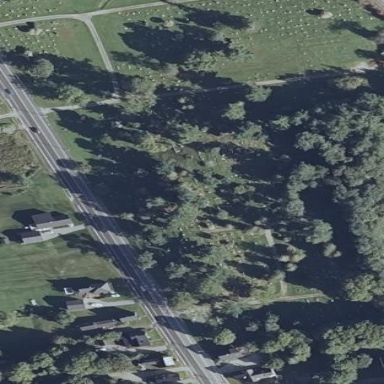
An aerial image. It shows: Cemetery.